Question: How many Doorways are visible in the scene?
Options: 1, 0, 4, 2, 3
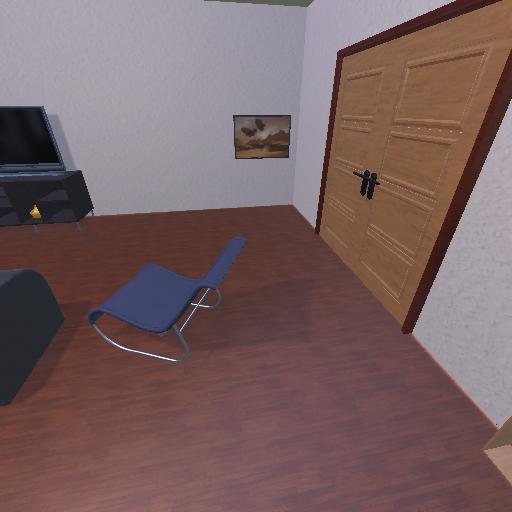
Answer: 1